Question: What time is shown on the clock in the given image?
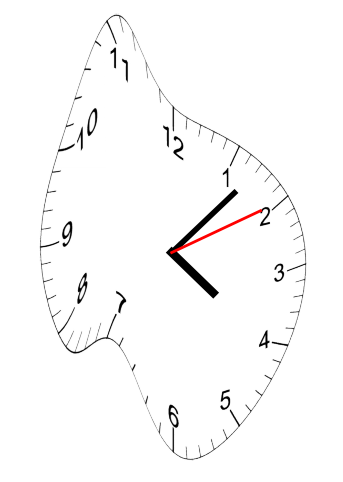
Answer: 04:07:10